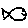
Label: fish